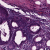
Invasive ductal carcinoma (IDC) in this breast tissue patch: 0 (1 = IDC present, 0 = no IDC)